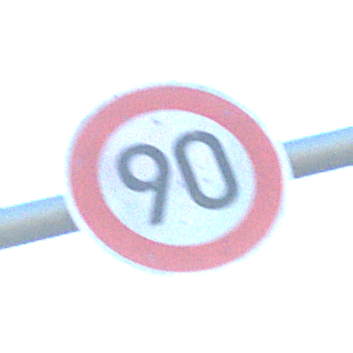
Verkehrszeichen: Geschwindigkeit90
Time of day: MorningAfternoon
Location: Outdoor (Nature)
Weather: Clear
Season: NotSpecified
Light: Natural